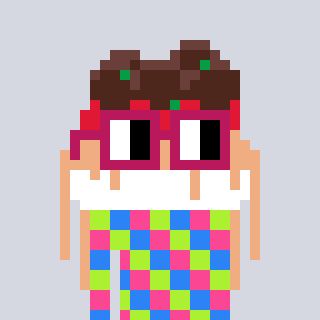
a pixel art character with square dark red glasses, a spaghetti-shaped head and a purple-colored body on a cool background